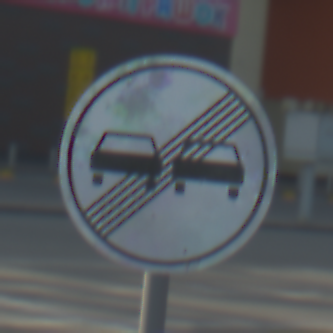
Verkehrszeichen: EndeUeberholverbot
Umgebung: Outdoor, Suburban
Tageszeit: MorningAfternoon
Wetter: PartlyCloudy
Licht: Natural
Jahreszeit: NotSpecified
Kontrast: HighContrast